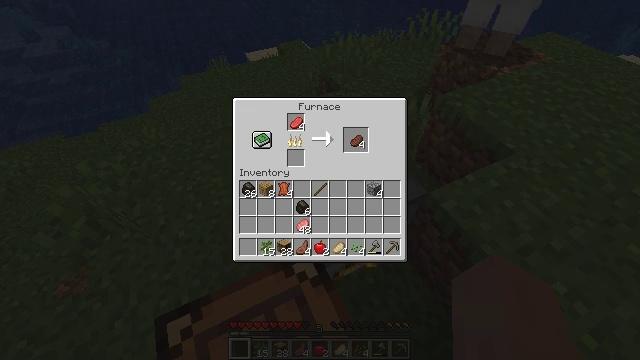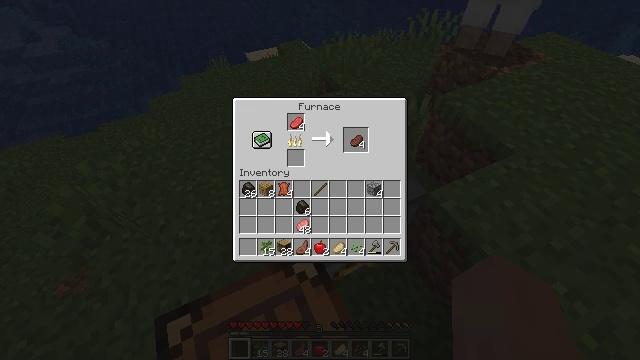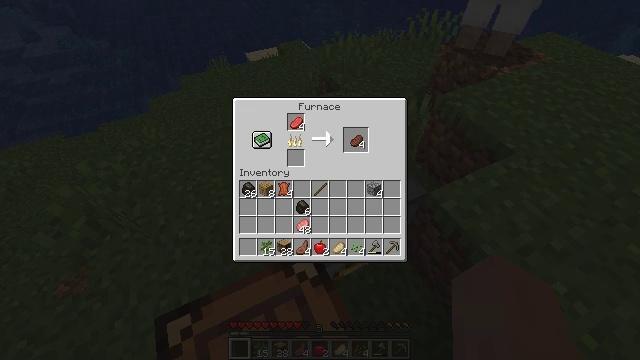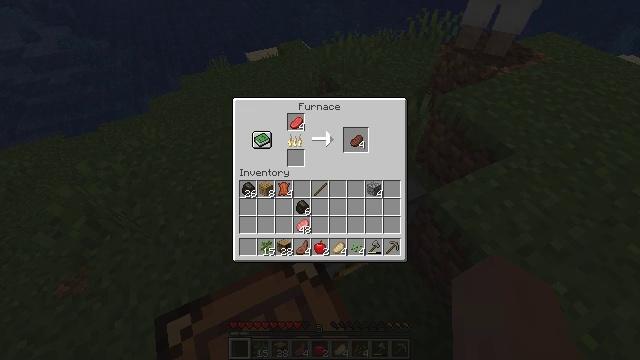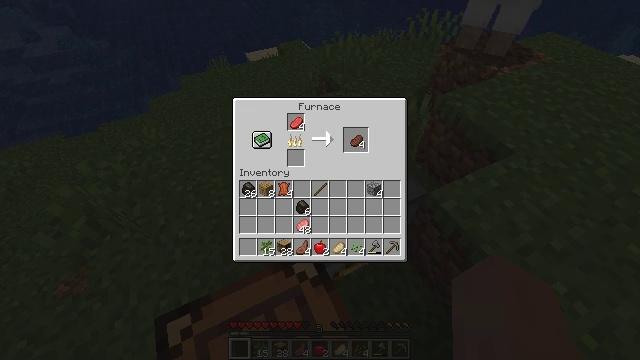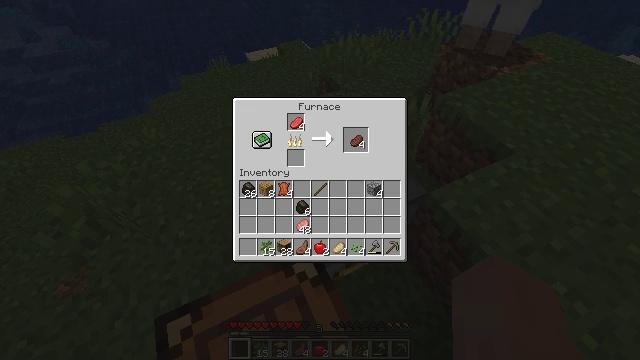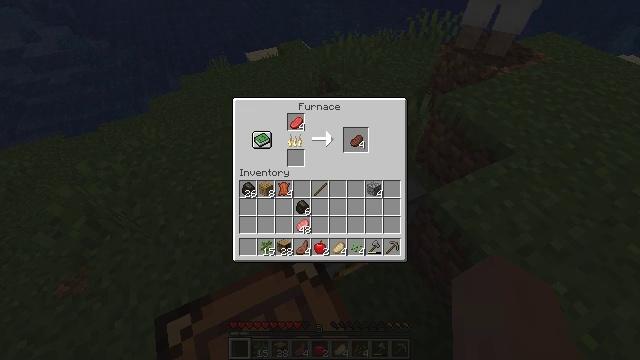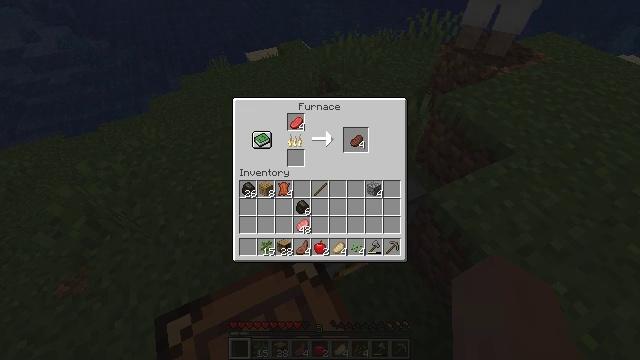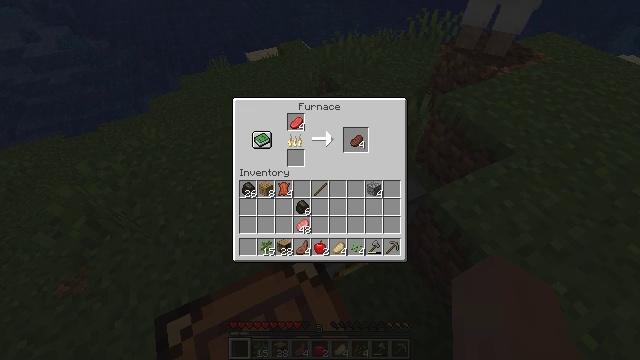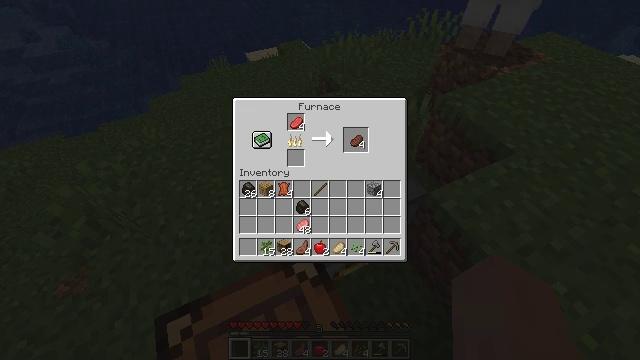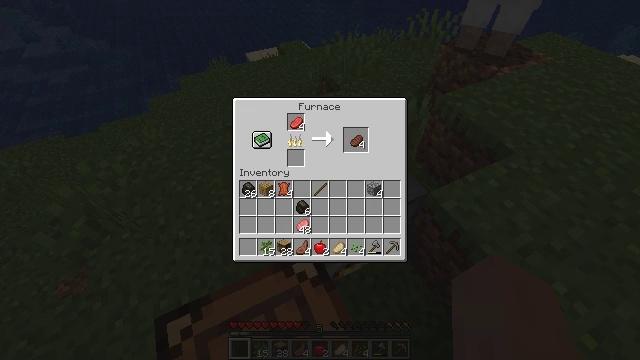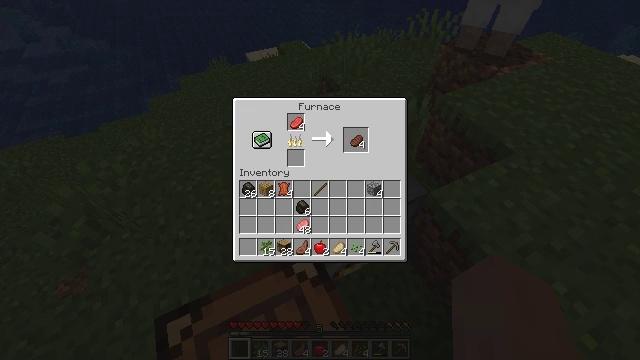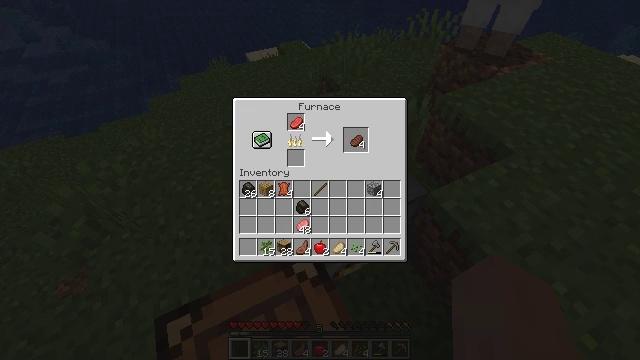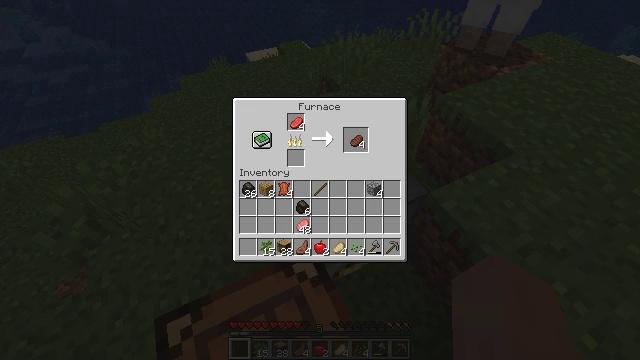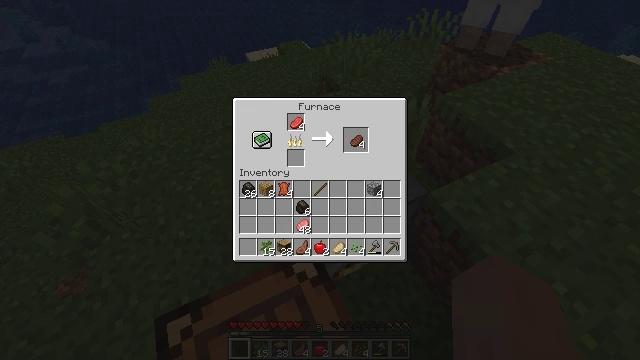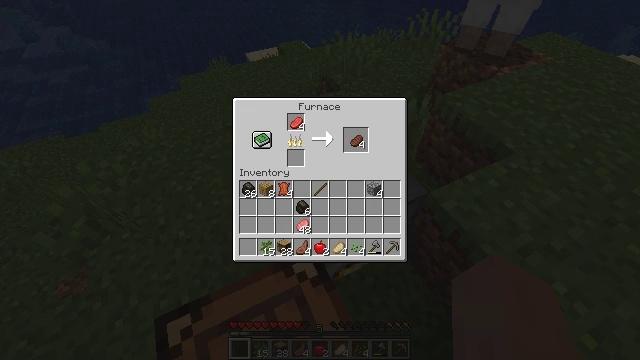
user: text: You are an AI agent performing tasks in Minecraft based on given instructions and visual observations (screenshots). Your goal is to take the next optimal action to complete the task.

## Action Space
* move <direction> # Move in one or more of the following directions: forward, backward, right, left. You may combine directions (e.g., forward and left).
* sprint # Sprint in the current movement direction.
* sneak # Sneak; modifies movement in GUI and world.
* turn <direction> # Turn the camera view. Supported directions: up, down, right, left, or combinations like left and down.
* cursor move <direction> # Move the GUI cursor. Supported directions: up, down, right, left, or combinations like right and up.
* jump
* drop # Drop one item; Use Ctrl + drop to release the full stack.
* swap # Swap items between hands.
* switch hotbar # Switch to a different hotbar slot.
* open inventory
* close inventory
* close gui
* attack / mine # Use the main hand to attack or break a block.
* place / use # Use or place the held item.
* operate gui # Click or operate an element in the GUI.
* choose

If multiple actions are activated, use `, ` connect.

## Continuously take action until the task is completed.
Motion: motion action
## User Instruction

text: Prepare cooked beef in the furnace.
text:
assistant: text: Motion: no_op
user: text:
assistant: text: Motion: no_op
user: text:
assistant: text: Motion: no_op
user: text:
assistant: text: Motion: no_op
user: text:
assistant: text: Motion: no_op
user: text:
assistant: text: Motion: no_op
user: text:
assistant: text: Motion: no_op
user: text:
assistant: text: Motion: no_op
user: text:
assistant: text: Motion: no_op
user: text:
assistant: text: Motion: no_op
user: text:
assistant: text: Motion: no_op
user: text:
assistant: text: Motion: no_op
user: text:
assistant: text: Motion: no_op
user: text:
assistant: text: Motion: no_op
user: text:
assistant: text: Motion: no_op
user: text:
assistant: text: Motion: no_op
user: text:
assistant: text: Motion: no_op
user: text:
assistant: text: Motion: no_op
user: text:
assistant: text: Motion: no_op
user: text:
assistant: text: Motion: no_op
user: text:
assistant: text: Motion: no_op
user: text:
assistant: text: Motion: no_op
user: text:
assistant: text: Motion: no_op
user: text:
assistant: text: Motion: no_op
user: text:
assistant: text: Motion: no_op
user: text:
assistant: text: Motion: no_op
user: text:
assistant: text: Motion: no_op
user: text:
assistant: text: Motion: no_op
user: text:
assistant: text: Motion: no_op
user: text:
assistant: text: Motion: no_op